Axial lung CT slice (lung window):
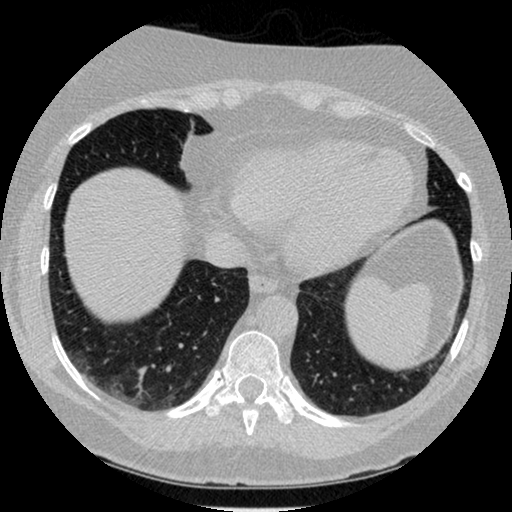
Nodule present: no